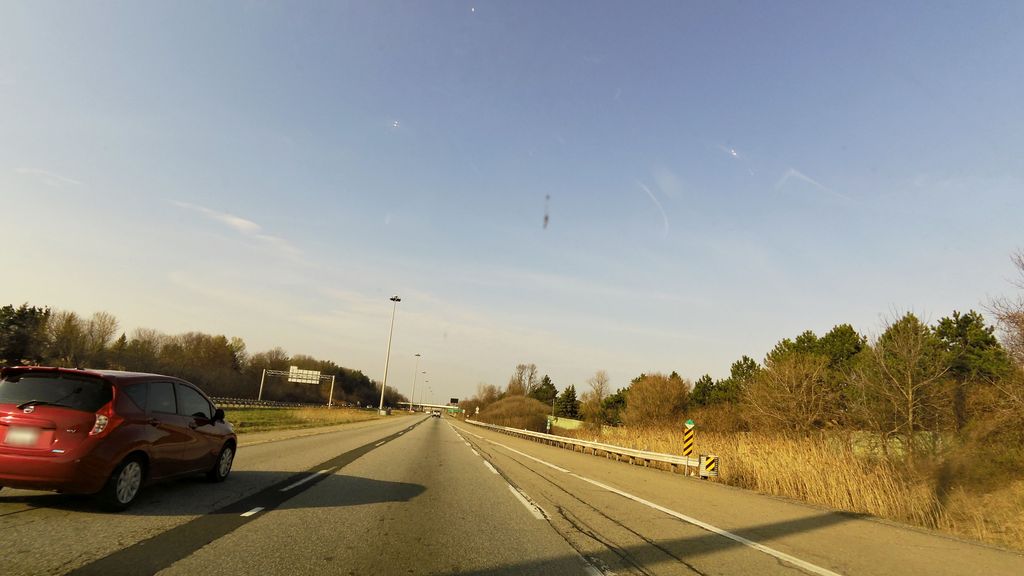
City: hamilton